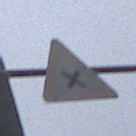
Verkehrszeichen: KreuzungOderEinmuendung
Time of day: MorningAfternoon
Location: Outdoor (Suburban)
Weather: Overcast
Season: NotSpecified
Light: Natural